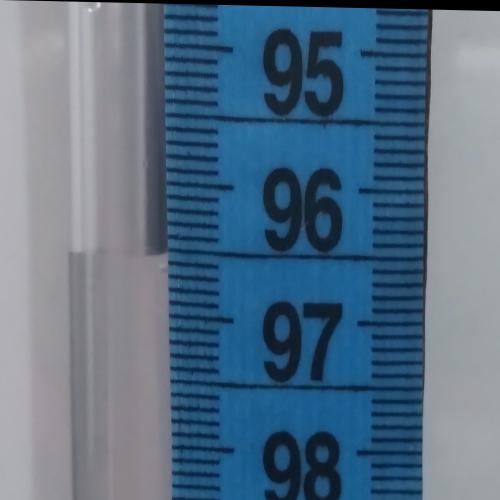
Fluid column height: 96.5 cm